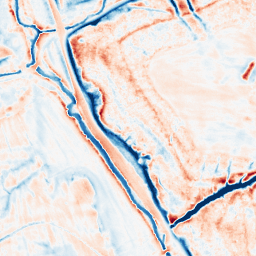
Category: edge_preserving
Decomposition family: anisotropic_diffusion
Decomposition parameters: iterations: 50
kappa: 100
gamma: 0.2
Upsampling method: cubic_mitchell
Upsampling parameters: scale: 8
Upsampling scale: 8